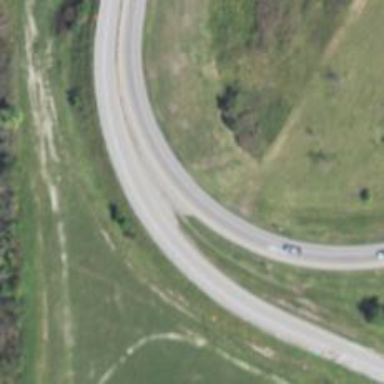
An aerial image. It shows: Asphalt motorway link.